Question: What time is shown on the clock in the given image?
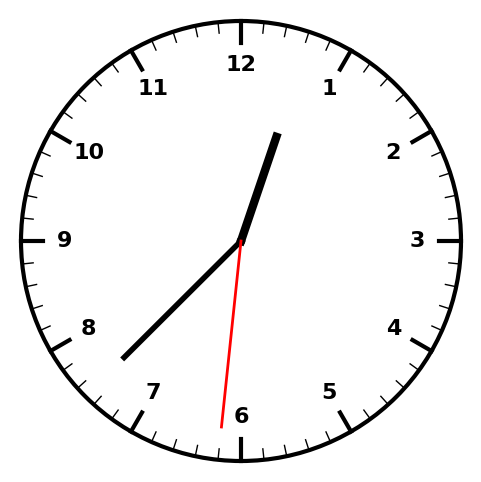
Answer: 12:37:31